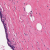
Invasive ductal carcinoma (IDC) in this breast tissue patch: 0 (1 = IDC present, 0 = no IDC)